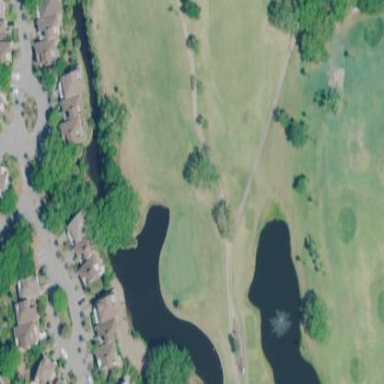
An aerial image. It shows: Water hazard in golf course. The hazard is natural water feature.